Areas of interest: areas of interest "Cemetery"
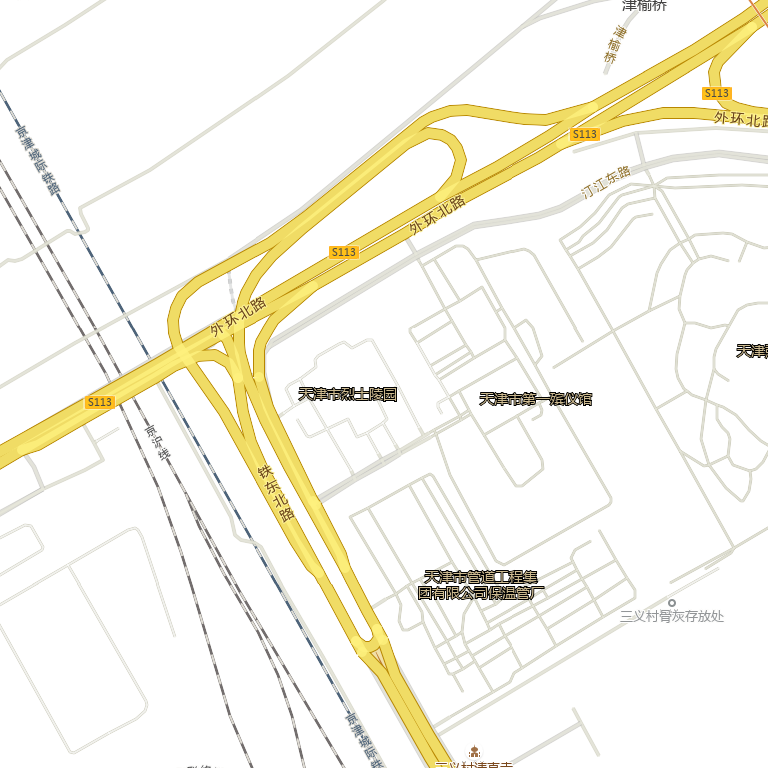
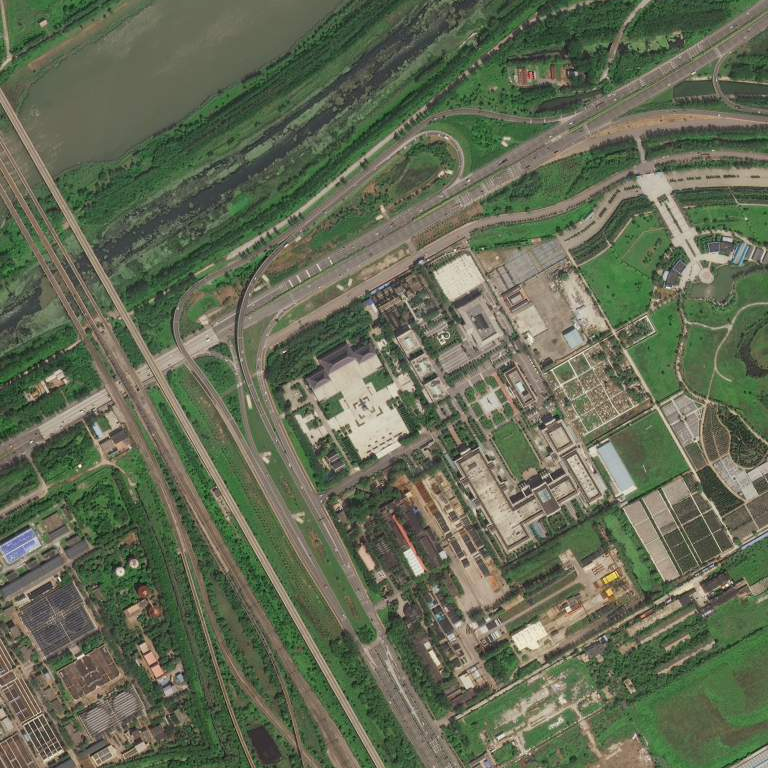